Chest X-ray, AP view. Patient: 59 years old, sex F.
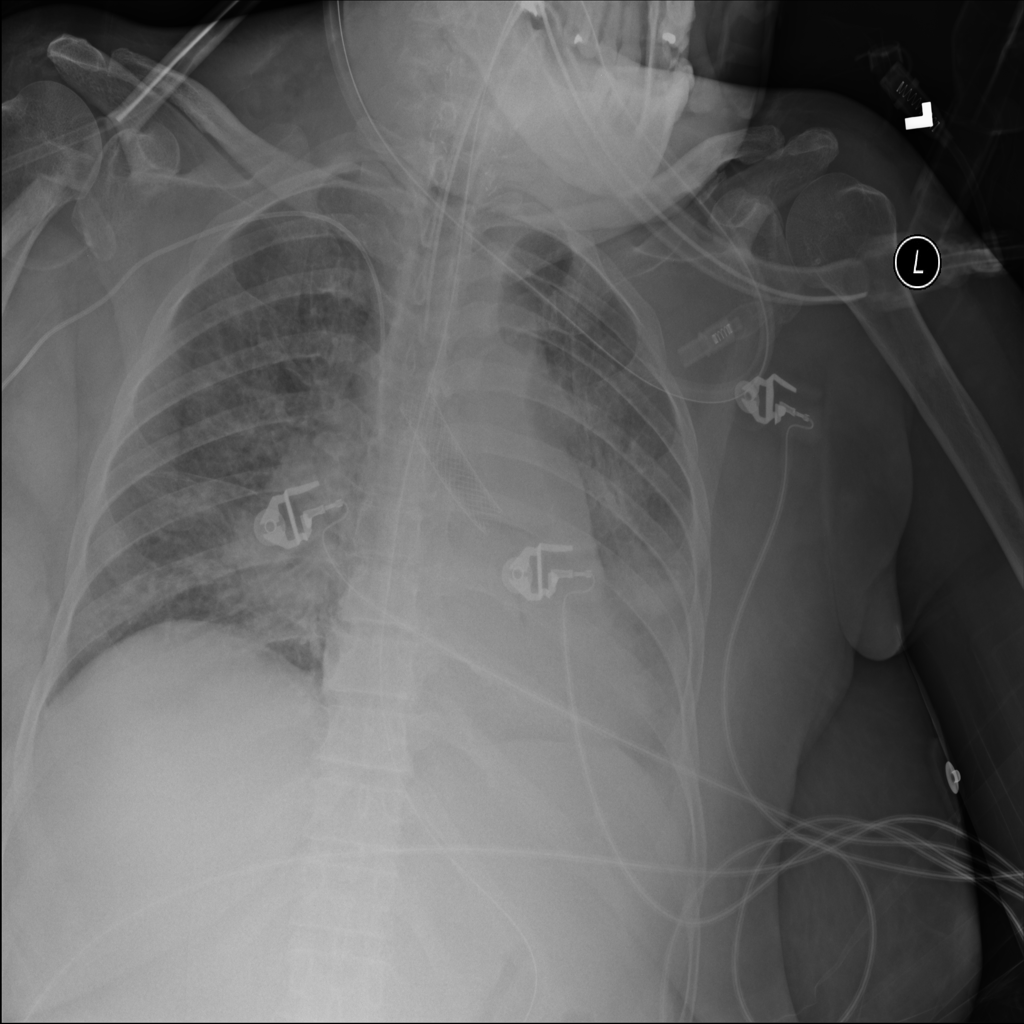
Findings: No Finding